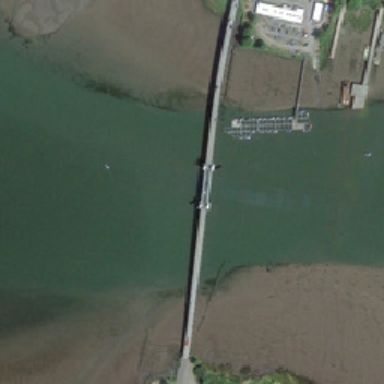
A bridge on the river and some boats on the river .